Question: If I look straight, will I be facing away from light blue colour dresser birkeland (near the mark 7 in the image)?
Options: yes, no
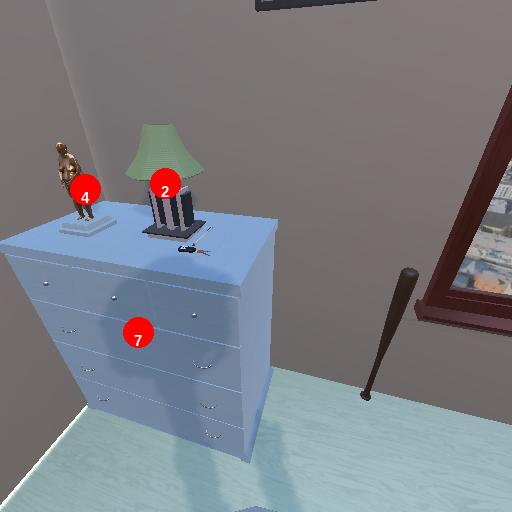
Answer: yes